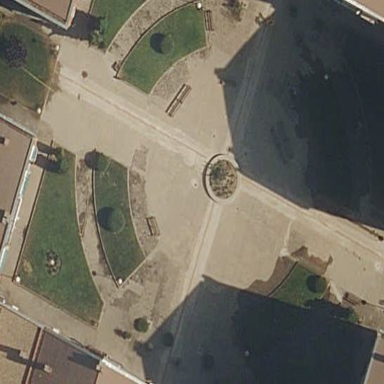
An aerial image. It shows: Lovely park for leisure and relaxation.